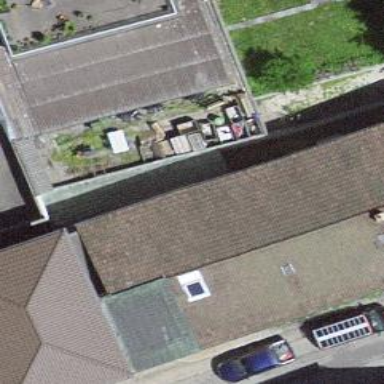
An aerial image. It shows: Industrial building.